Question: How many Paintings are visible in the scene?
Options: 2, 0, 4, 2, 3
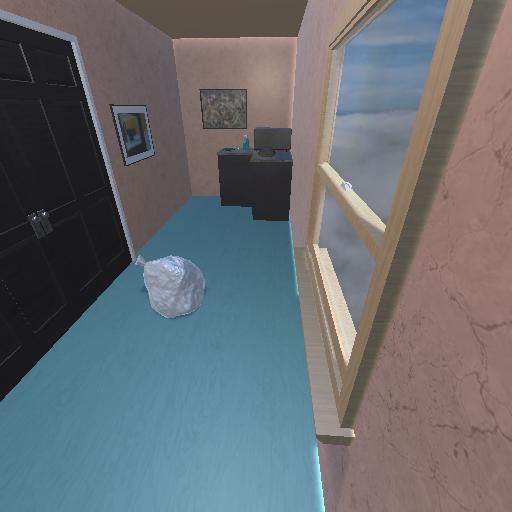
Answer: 2